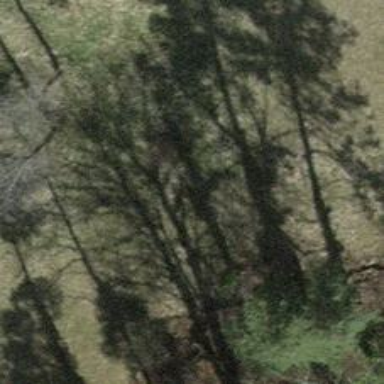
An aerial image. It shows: Single tag "natural: tree."